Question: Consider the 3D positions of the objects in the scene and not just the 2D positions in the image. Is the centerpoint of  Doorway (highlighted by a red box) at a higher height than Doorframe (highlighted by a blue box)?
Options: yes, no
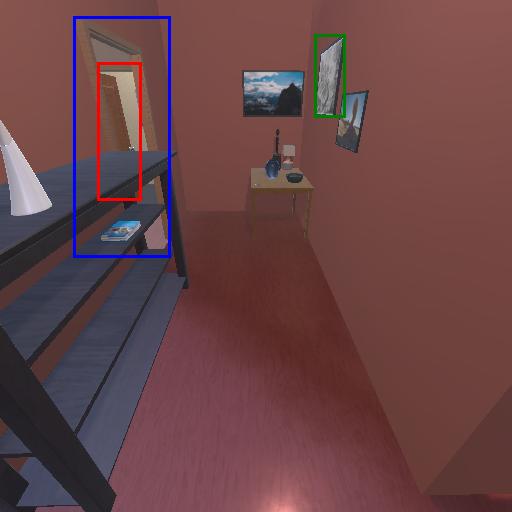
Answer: yes